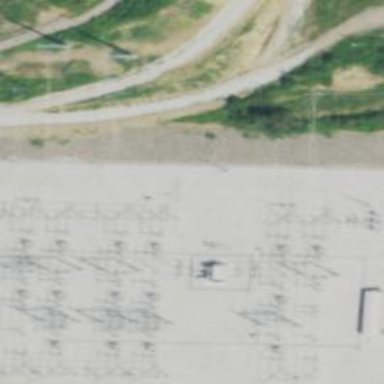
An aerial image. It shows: Switch used for power control.